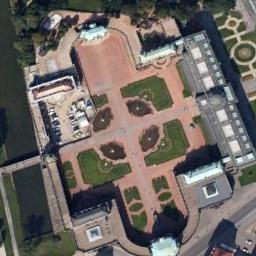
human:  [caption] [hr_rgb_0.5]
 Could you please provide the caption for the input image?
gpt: The palace is on the grass next to some trees .

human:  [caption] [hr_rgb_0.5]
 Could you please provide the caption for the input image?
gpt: There is a wide road next to the palace .

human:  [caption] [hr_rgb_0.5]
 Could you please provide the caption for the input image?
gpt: There are some trees near the palace .

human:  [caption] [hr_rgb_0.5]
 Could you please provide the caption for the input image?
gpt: There are some lawns in the palace .

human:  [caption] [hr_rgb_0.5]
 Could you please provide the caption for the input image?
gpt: The palace has a square and a river is next to the palace .